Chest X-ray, AP view. Patient: 58 years old, sex M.
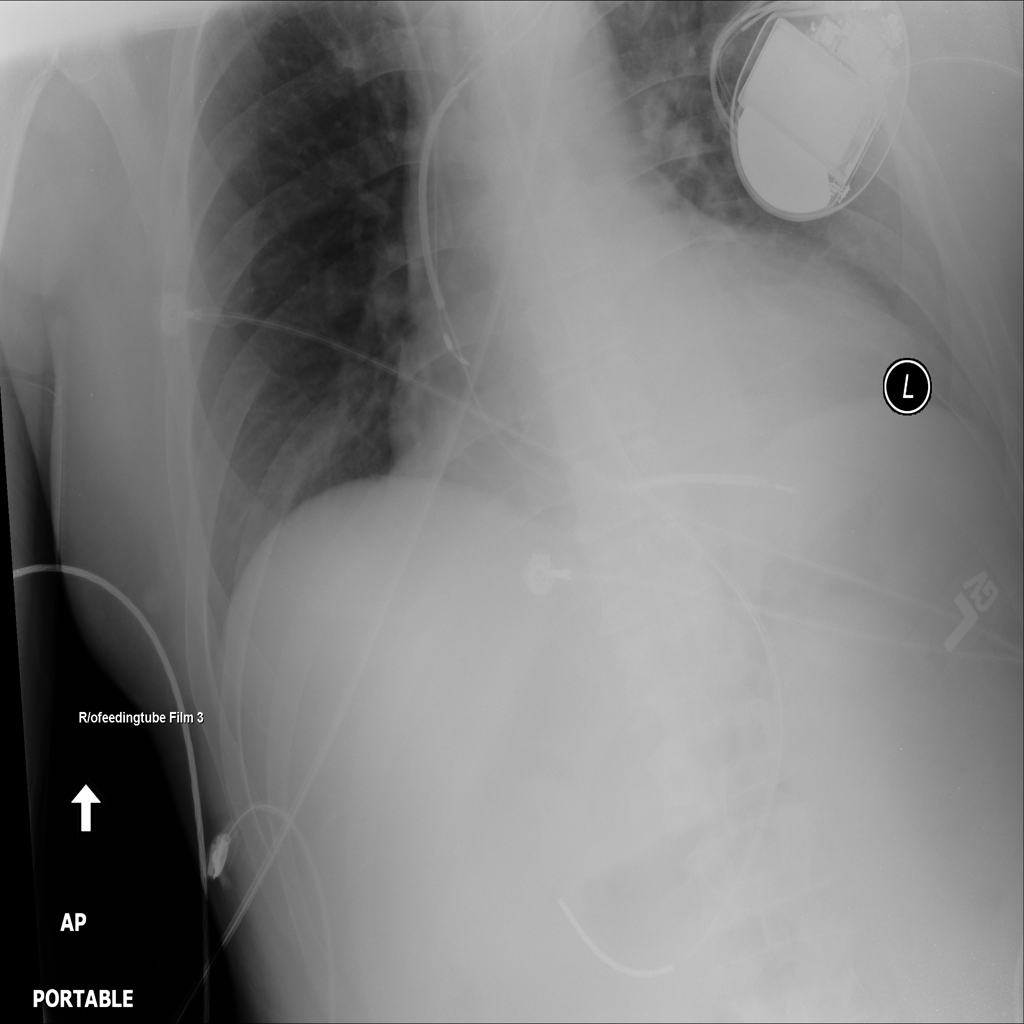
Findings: Cardiomegaly